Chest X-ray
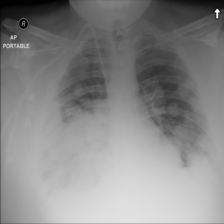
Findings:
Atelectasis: negative
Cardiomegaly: negative
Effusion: negative
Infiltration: positive
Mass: positive
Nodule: negative
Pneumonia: negative
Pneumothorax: negative
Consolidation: negative
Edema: negative
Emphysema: negative
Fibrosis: negative
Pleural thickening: negative
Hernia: negative